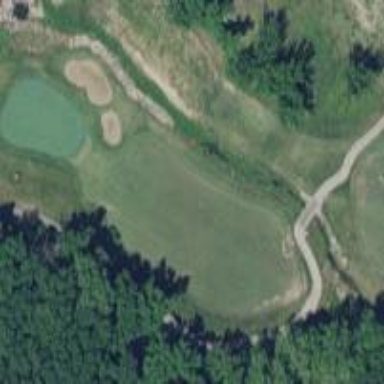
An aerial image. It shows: Water hazard on golf course.